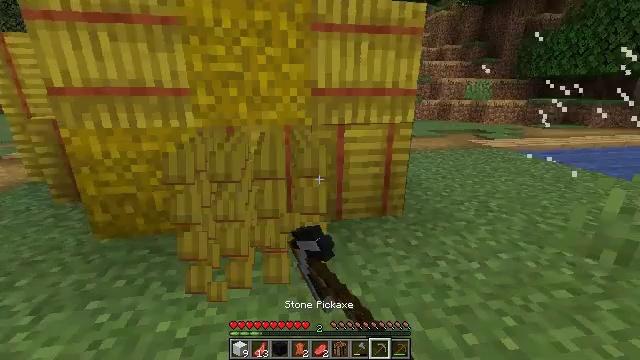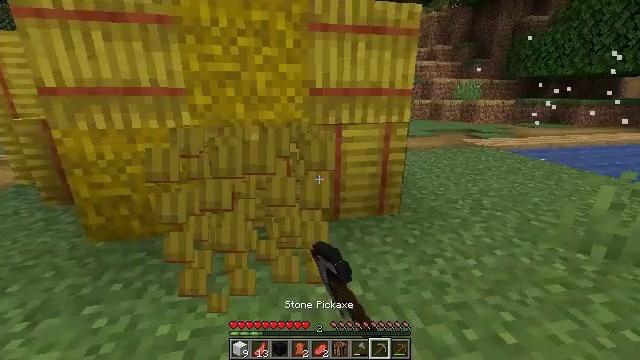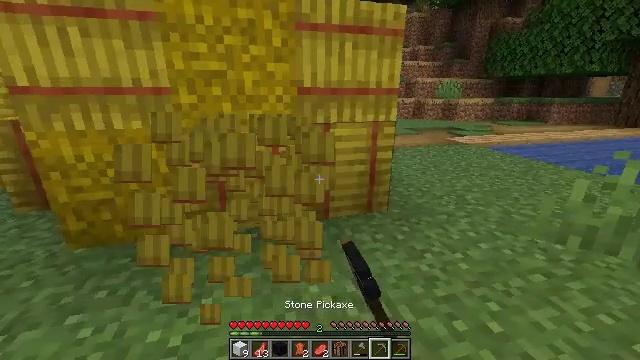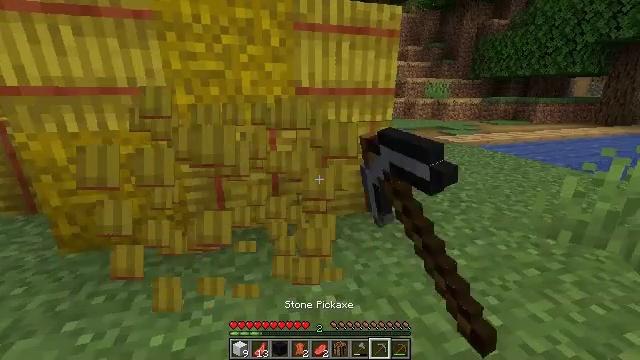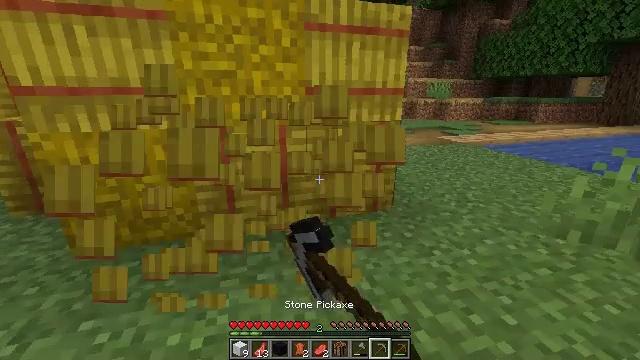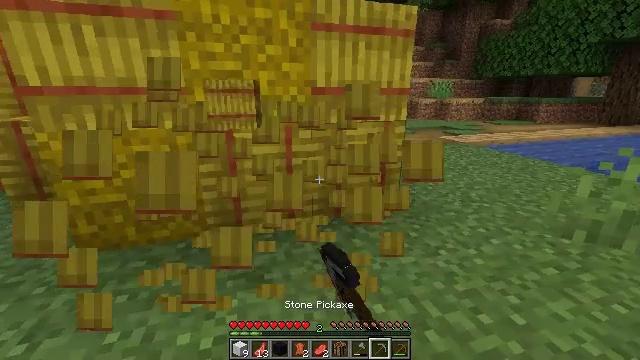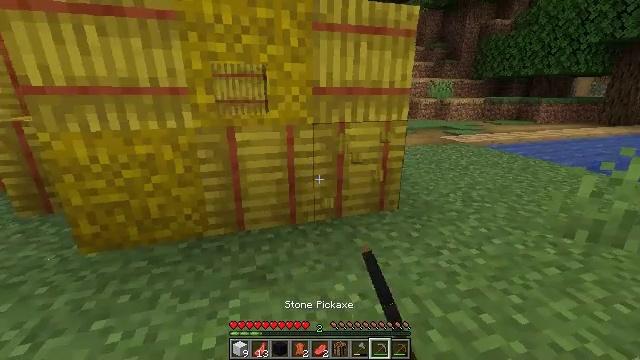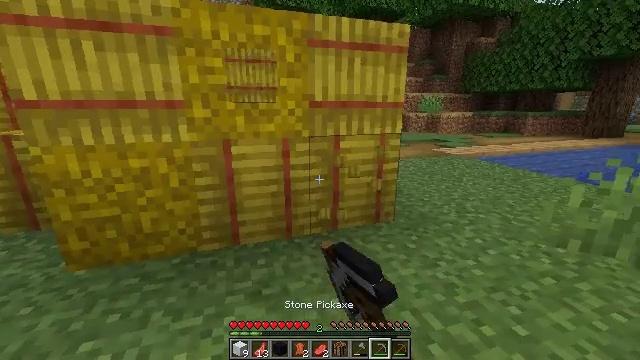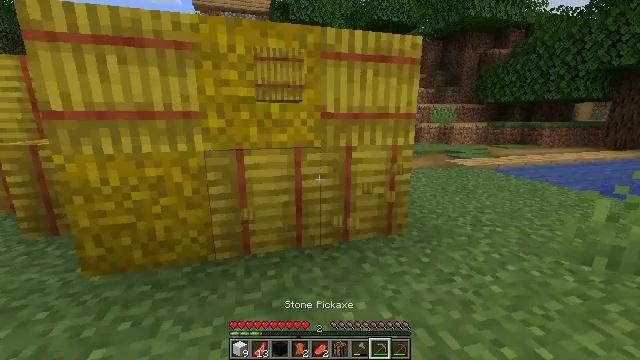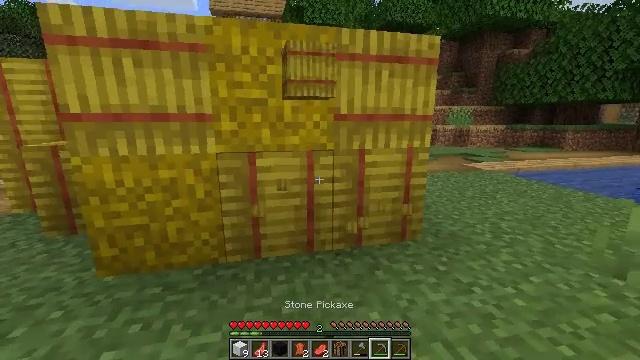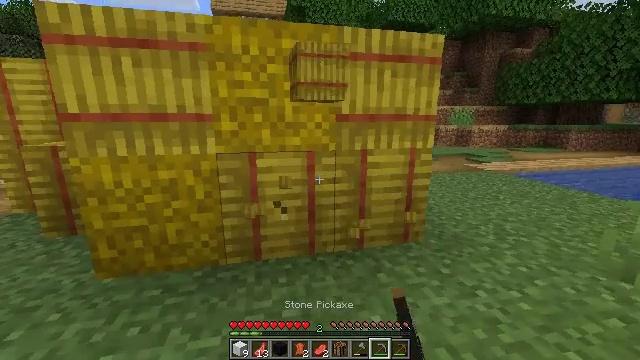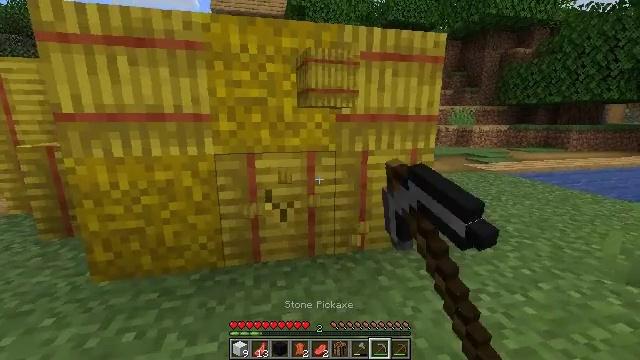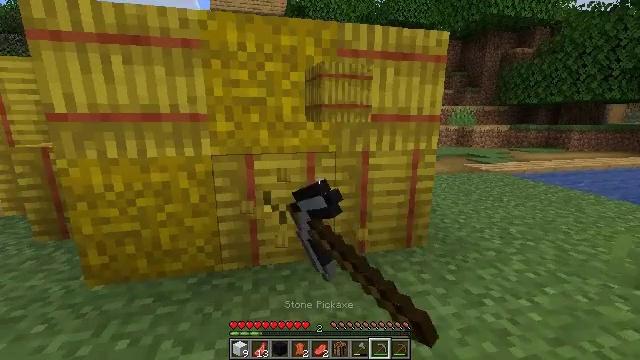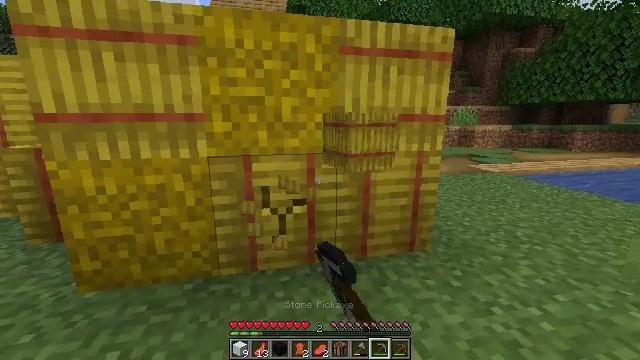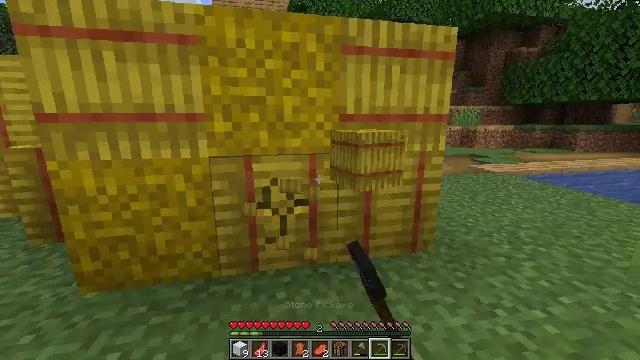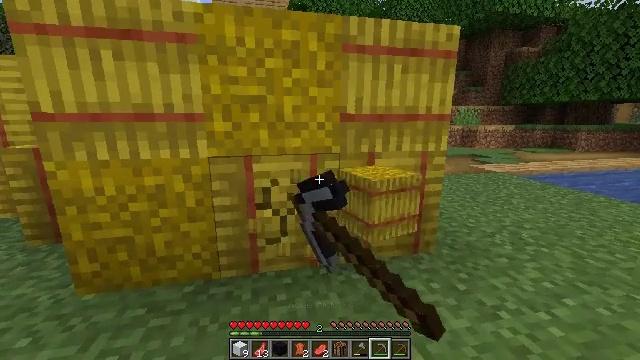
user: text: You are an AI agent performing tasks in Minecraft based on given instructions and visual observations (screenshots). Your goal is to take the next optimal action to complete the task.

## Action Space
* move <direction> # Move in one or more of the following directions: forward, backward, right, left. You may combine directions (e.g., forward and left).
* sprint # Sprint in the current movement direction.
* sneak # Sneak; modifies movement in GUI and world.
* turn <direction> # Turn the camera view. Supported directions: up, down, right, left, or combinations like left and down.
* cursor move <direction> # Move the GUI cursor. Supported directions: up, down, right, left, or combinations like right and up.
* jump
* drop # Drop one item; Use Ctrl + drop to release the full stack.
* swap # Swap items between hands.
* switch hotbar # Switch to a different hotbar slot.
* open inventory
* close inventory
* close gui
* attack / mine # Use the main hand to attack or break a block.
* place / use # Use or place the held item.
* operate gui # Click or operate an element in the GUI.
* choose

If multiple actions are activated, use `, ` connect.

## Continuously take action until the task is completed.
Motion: motion action
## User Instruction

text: Attack the hay block to get hay.
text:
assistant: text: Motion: move left, sneak, turn right, attack / mine
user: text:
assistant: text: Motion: move left, sneak, turn right, attack / mine
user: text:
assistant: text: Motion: move left, sneak, turn right, attack / mine
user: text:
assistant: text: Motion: move left, sneak, attack / mine
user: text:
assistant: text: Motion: sneak, attack / mine
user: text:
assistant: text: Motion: sneak, attack / mine
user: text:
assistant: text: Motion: sneak, turn right and up, attack / mine
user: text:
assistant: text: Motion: move forward, sneak, turn left and up, attack / mine
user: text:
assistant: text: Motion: move forward, sneak, turn left, attack / mine
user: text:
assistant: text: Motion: move forward, sneak, attack / mine
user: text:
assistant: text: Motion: move forward, sneak, attack / mine
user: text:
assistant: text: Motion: move forward, sneak, attack / mine
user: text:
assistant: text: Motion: sneak, attack / mine
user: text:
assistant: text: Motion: sneak, attack / mine
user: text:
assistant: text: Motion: sneak, attack / mine
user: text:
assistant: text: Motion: sneak, attack / mine
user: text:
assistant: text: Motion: sneak, attack / mine
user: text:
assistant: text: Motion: sneak, attack / mine
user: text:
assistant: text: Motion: sneak, attack / mine
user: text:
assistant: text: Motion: sneak, attack / mine
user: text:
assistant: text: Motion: sneak, attack / mine
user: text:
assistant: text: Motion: sneak, attack / mine
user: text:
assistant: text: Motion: sneak, attack / mine
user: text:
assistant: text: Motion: sneak, attack / mine
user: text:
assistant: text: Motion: sneak, attack / mine
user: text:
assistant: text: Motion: sneak, attack / mine
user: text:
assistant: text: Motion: sneak, attack / mine
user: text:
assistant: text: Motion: sneak, attack / mine
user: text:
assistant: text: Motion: sneak, attack / mine
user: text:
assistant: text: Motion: move forward, sneak, turn up, attack / mine